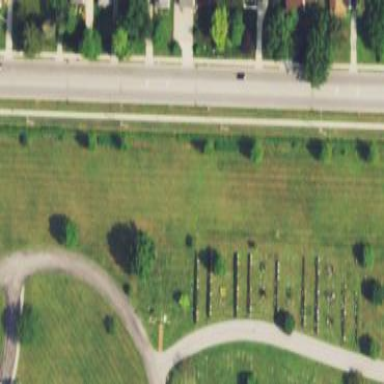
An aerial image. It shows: Cemetery.